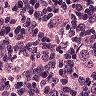
Metastatic tissue present: yes